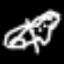
Label: frog